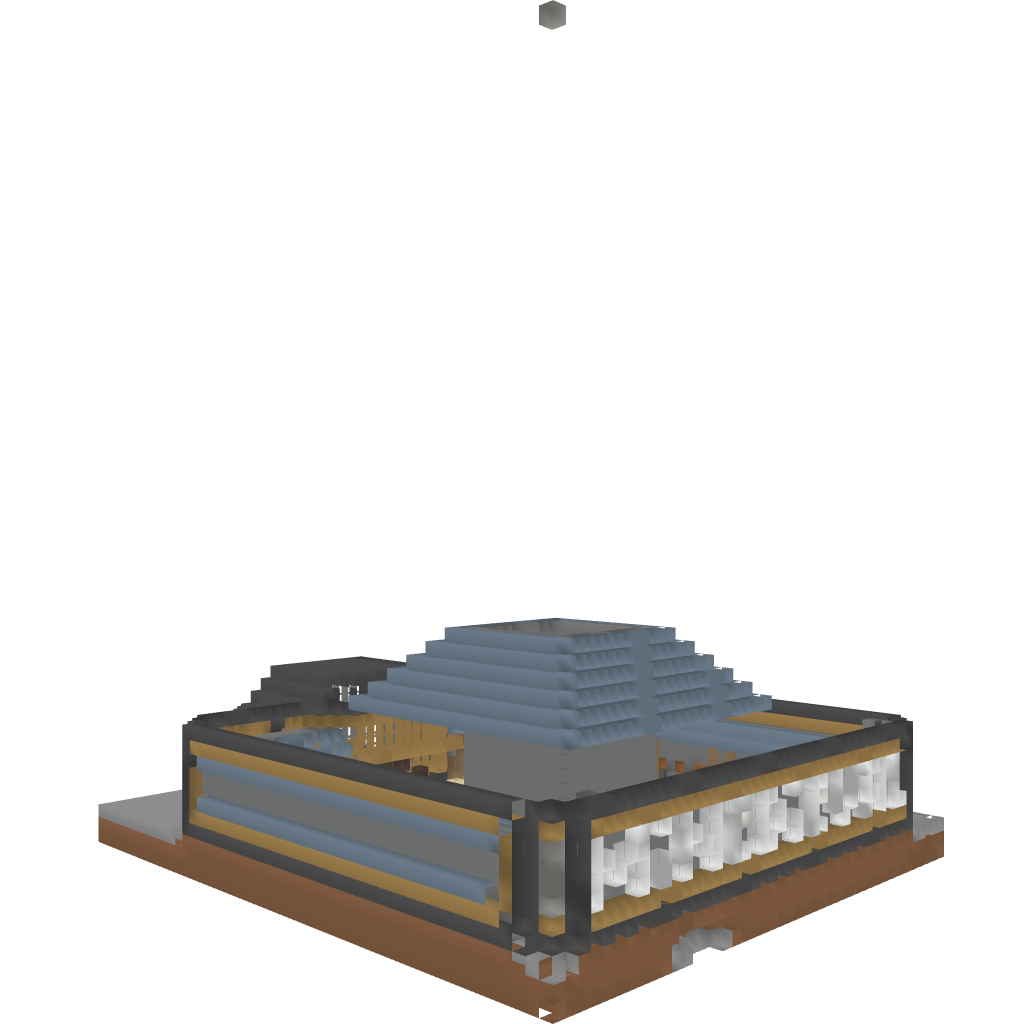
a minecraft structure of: MobArena